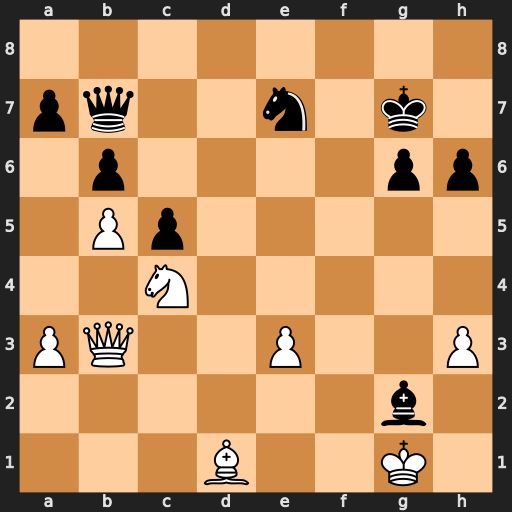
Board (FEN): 8/pq2n1k1/1p4pp/1Pp5/2N5/PQ2P2P/6b1/3B2K1
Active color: w
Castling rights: -
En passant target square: -
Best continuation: Qb2+ Kg8 Qxg2